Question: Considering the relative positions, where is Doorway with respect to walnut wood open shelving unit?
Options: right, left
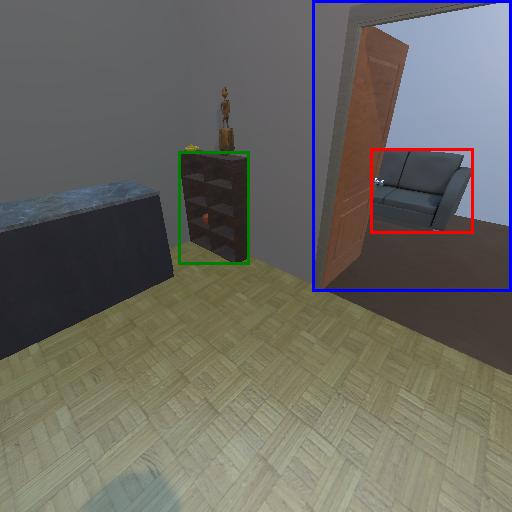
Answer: right